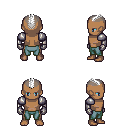
a pixel art fantasy rpg character, male body template, human, dark skin, steel arm armor, teal pants, white short mohawk hairstyle, metal gloves, four views (front, back, left, right), 2x2 character sprite sheet, small pixel art, hard edges, no anti-aliasing